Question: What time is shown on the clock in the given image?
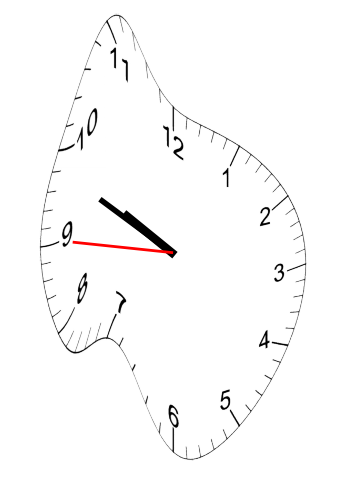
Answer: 09:48:45